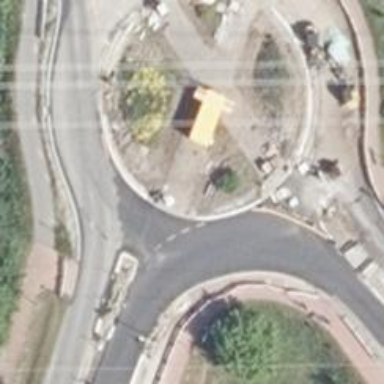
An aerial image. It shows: Secondary road with asphalt surface leading to roundabout junction.